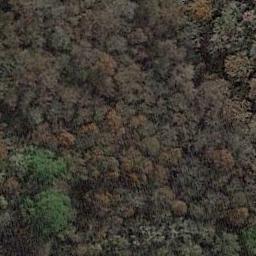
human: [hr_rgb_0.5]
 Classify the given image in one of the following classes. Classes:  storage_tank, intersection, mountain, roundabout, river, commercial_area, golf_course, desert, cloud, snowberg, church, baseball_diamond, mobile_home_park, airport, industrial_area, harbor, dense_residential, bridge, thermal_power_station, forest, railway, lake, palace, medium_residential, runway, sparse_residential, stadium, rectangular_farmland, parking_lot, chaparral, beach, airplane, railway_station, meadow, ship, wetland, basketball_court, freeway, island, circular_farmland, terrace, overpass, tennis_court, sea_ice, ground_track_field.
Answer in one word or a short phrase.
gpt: forest